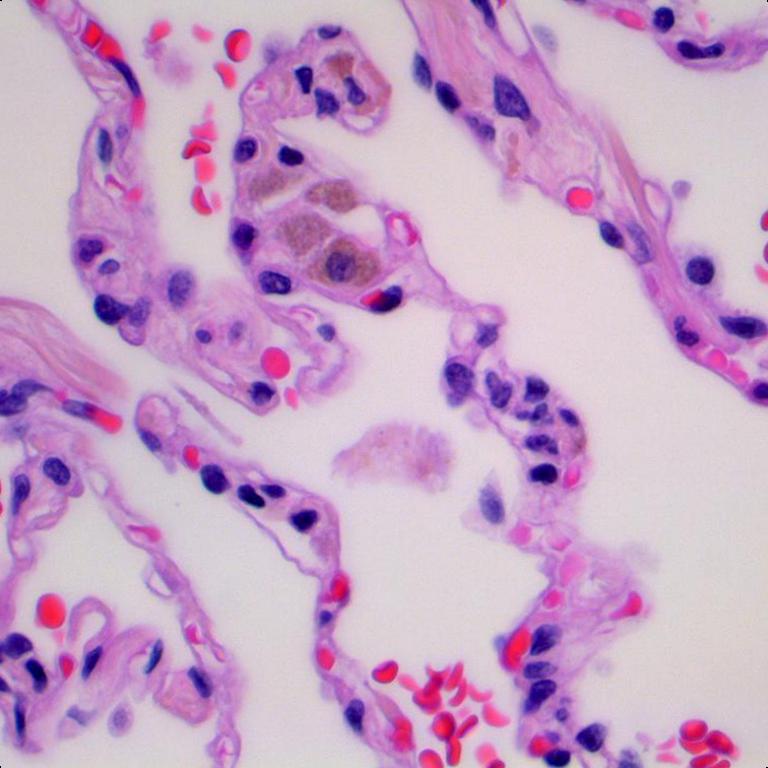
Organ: lung
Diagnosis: benign